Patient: sex M, age 42
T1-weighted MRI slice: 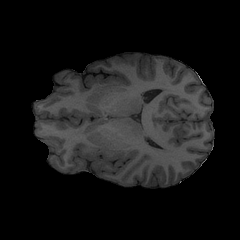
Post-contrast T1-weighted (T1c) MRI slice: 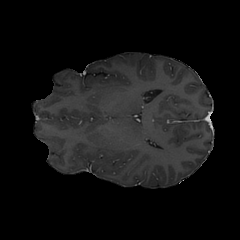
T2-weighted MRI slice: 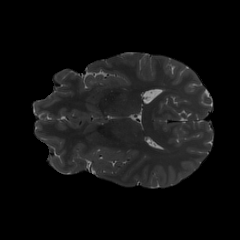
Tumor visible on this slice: no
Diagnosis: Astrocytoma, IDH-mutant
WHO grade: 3